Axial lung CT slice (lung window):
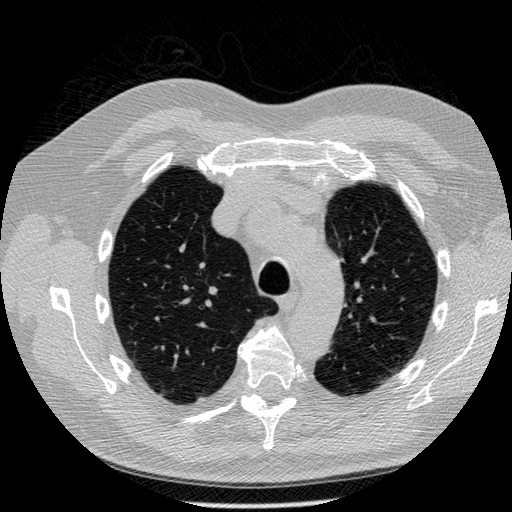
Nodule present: no